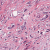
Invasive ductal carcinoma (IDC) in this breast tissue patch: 1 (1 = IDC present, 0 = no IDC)